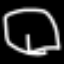
Label: square